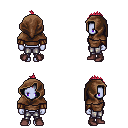
a pixel art fantasy rpg character, female body template, dark elf, purple skin, brown long-sleeve shirt, metal pants, ruby red mohawk hairstyle, cloth hood, cloth bracers, maroon shoes, four views (front, back, left, right), 2x2 character sprite sheet, small pixel art, hard edges, no anti-aliasing